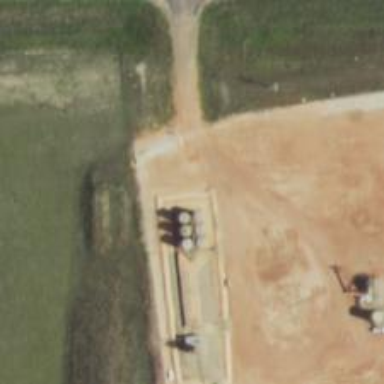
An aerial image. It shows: Storage tank with man-made structure.